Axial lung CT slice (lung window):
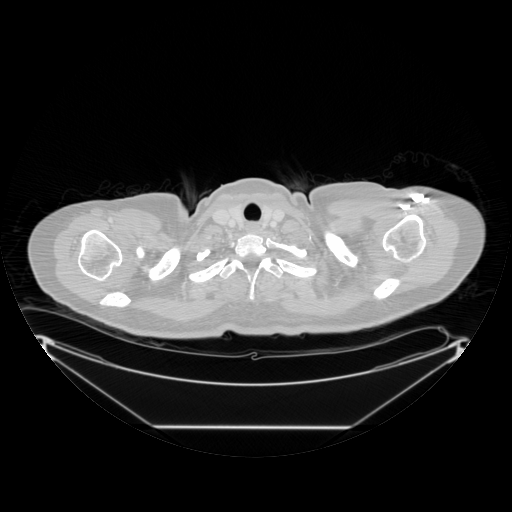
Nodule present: no